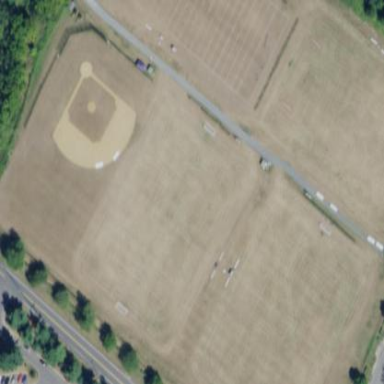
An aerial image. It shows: Recreation ground.